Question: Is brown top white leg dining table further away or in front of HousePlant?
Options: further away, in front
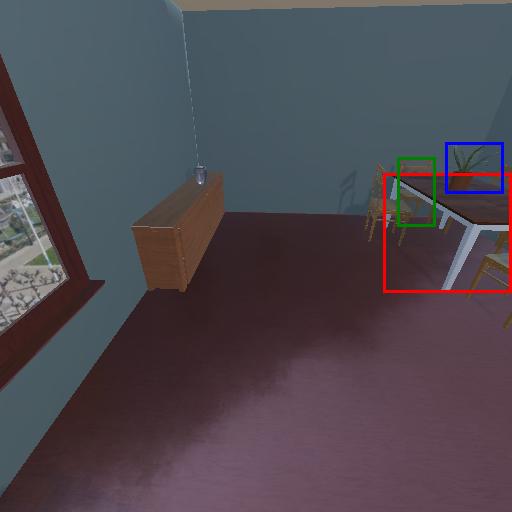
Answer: further away